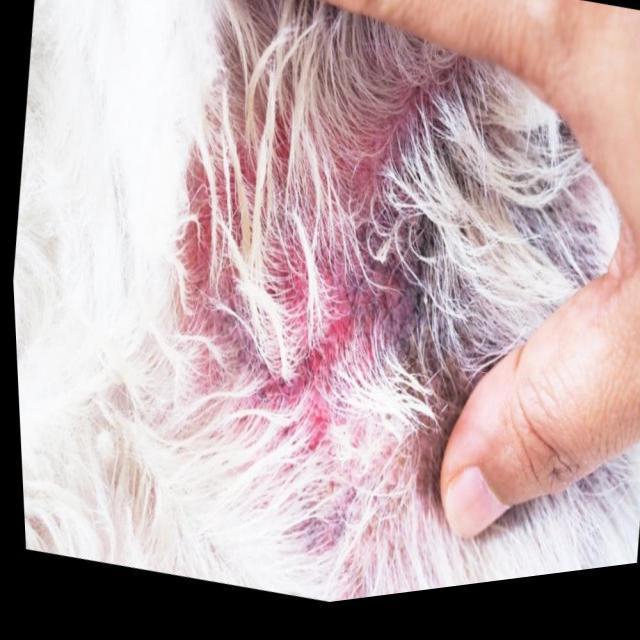
Canine ringworm (Dermatophytosis) — fungal infection caused by Microsporum or Trichophyton. Presents with circular alopecia, scaling, crusting, and broken hairs.